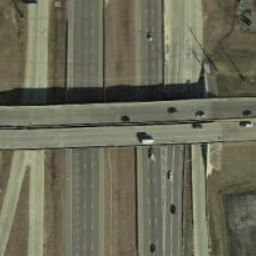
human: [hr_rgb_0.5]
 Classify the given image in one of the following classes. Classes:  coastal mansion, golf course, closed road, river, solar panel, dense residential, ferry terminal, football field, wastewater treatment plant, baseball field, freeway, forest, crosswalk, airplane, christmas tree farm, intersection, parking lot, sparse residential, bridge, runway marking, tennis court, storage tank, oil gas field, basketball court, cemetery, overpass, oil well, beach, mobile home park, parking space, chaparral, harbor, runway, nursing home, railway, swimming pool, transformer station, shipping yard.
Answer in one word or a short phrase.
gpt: overpass